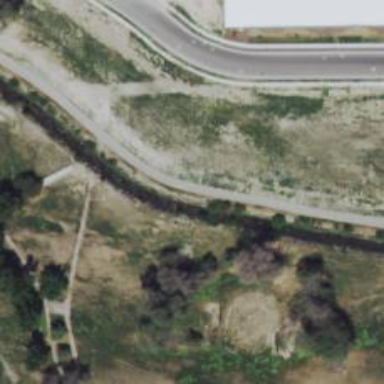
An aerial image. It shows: Path on bridge.